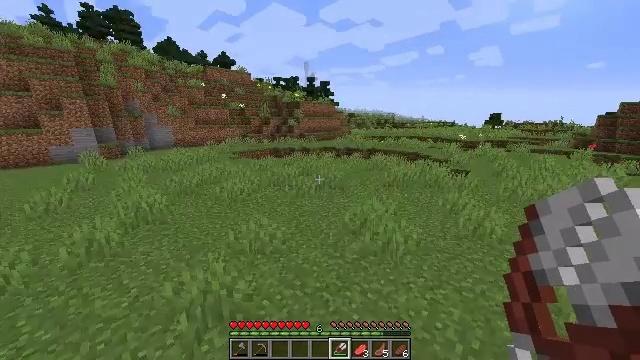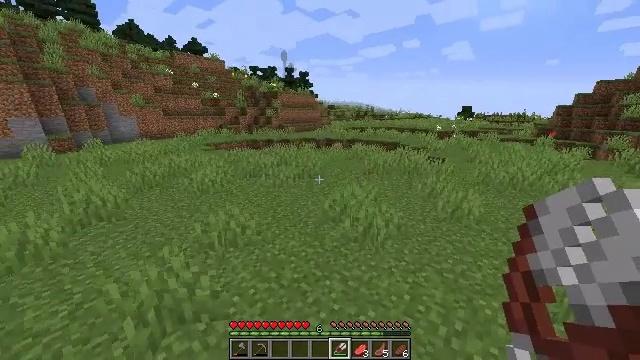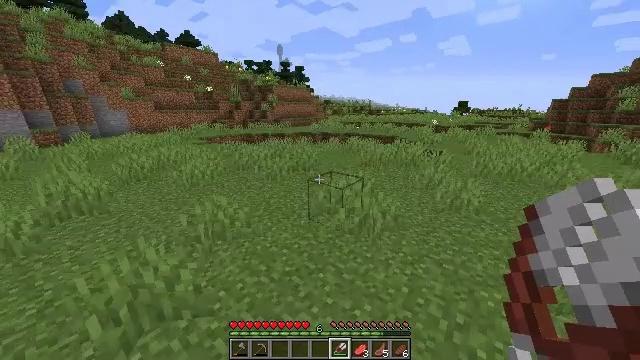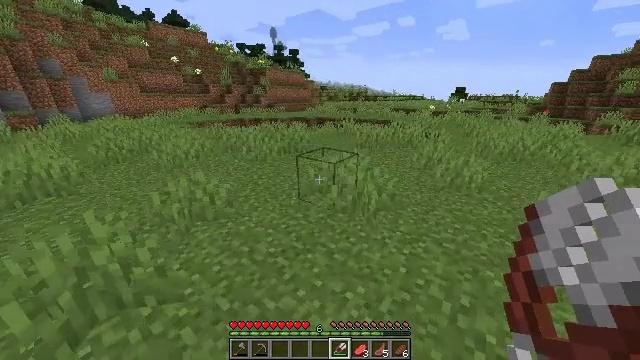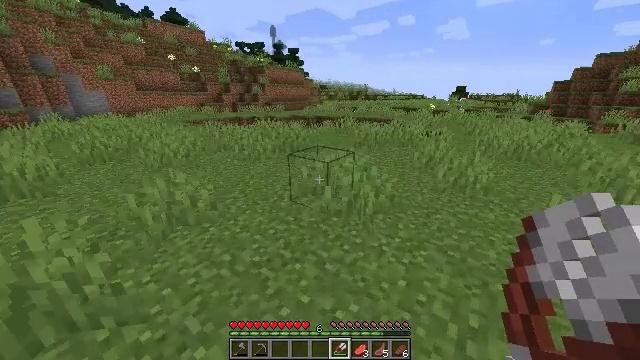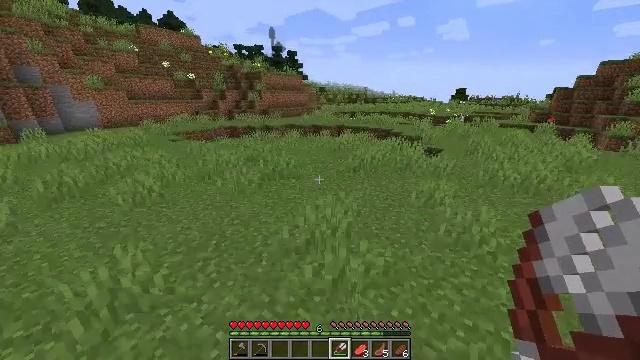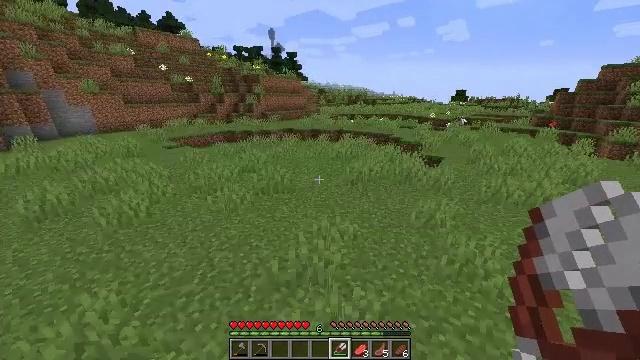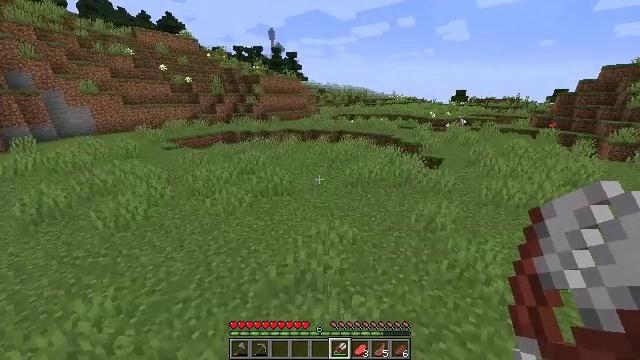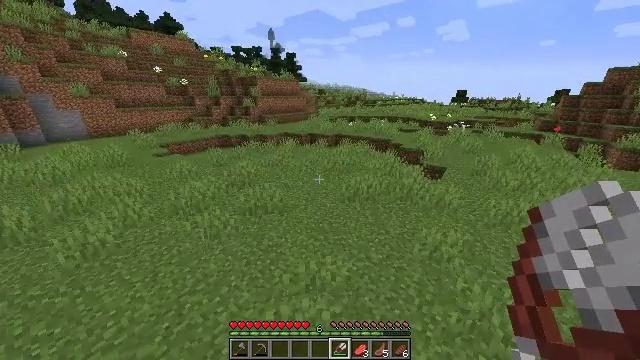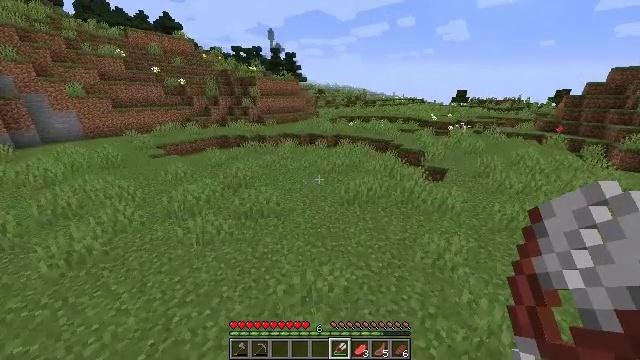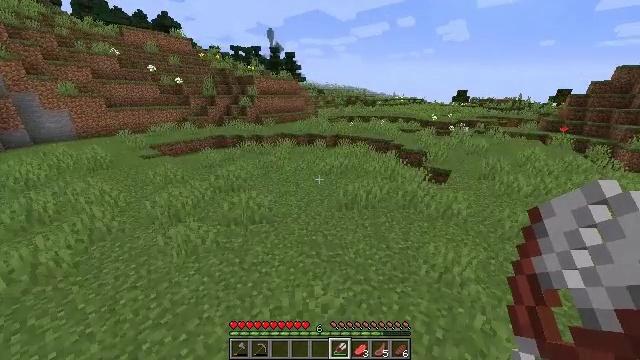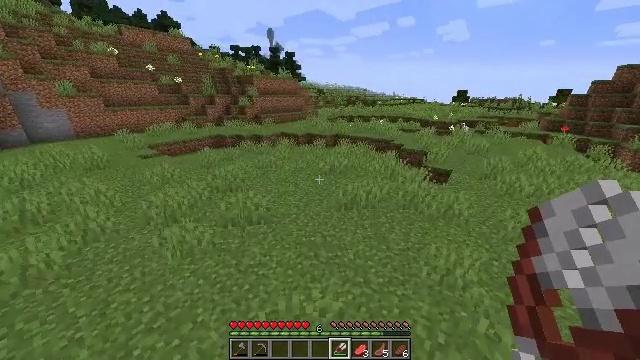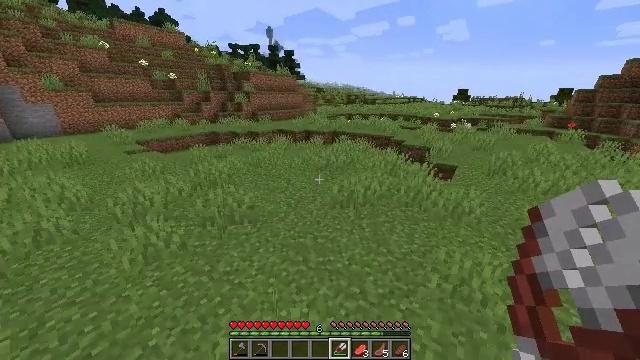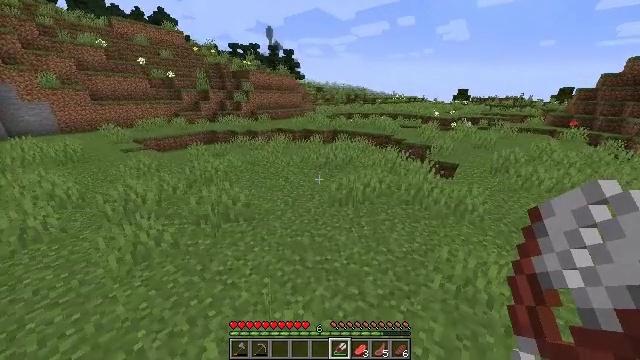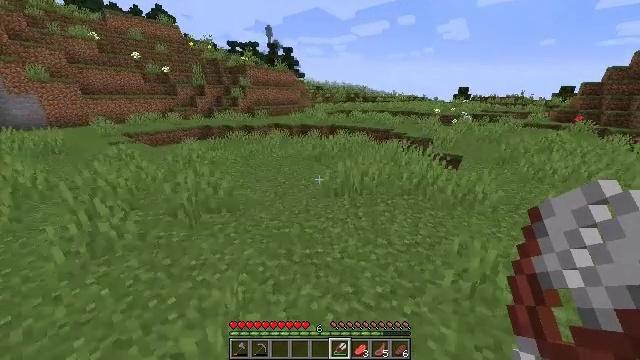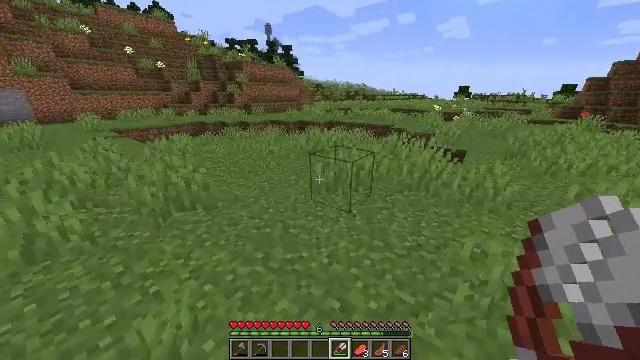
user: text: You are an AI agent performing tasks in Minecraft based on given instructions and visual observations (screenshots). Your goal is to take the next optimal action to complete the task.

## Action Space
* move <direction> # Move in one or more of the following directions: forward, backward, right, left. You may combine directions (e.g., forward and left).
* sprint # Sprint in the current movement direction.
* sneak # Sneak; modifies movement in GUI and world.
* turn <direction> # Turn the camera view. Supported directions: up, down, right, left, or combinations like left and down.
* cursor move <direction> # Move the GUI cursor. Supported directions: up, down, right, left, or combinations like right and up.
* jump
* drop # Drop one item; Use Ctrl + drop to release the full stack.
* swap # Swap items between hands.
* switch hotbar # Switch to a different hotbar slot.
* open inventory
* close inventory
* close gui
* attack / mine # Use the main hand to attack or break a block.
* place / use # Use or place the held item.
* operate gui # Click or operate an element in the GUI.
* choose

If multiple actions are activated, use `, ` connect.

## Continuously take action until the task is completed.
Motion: motion action
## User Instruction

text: Destroy the spruce leaves to get sticks and saplings.
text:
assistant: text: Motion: move forward and move right, sprint, turn right and down, jump
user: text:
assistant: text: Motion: move forward and move right, sprint, turn down, jump
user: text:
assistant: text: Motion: move forward and move right, sprint, turn right and down, jump
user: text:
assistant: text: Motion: move forward and move right, sprint, jump
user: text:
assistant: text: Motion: move forward, sprint, jump
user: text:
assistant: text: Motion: move forward, sprint, jump
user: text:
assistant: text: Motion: move forward, sprint, jump
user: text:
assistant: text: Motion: move forward, sprint, jump
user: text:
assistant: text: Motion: move forward, sprint, jump
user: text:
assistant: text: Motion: move forward and move right, sprint, jump
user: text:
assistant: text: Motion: move forward and move right, sprint, jump
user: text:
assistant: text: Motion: move forward and move right, sprint, jump
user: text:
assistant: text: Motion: move forward and move right, sprint, jump
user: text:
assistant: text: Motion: move forward and move right, sprint, jump
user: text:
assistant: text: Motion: move forward and move right, sprint, jump
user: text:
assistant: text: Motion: move forward and move right, sprint, jump
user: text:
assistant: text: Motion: move forward and move right, sprint, jump
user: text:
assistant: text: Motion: move forward and move right, sprint, jump
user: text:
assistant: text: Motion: move forward and move right, sprint, turn right, jump
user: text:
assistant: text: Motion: move forward and move right, sprint, turn right and up, jump
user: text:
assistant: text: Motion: move forward and move right, sprint, jump
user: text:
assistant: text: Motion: move forward and move right, sprint, jump
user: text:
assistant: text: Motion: move forward and move right, sprint, turn right, jump
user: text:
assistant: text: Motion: move forward and move right, sprint, jump
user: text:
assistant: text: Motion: move forward and move right, sprint, jump
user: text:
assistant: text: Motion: move forward, sprint, jump
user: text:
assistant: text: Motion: move forward, sprint, jump
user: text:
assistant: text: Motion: move forward, sprint, jump
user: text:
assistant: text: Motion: move forward, sprint, jump
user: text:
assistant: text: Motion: move forward and move right, sprint, jump